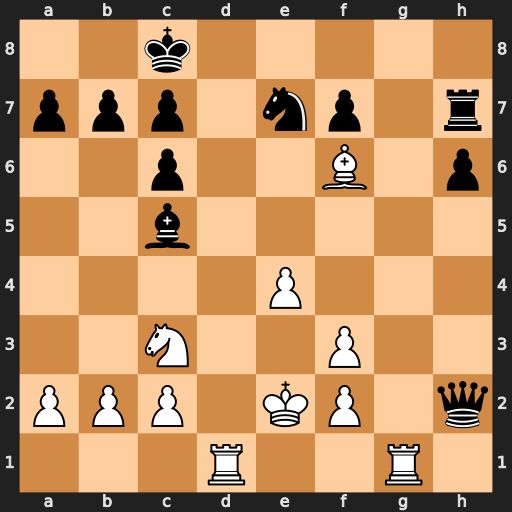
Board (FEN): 2k5/ppp1np1r/2p2B1p/2b5/4P3/2N2P2/PPP1KP1q/3R2R1
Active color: w
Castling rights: -
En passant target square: -
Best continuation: Rg8+ Nxg8 Rd8#